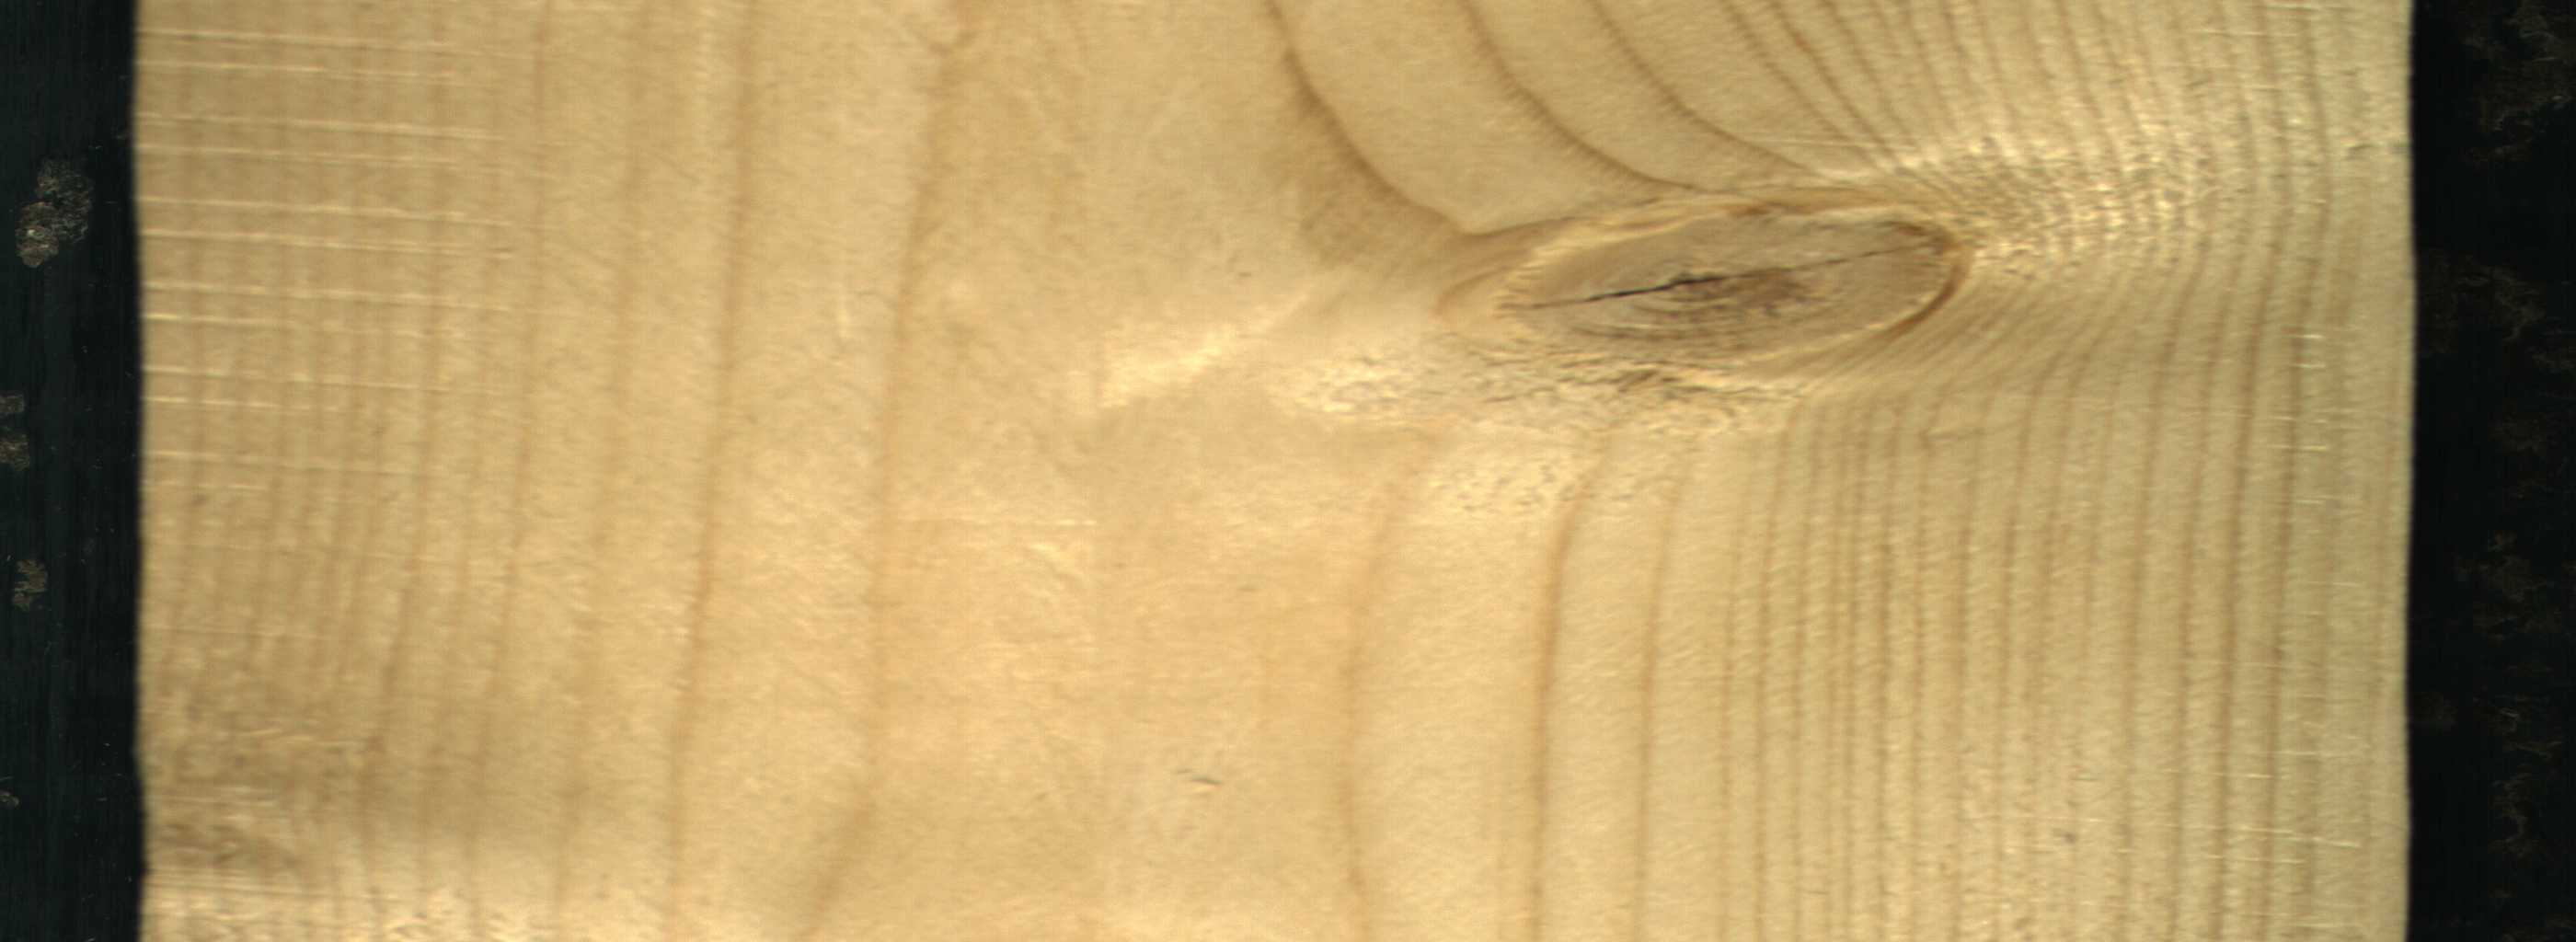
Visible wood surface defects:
knot_with_crack